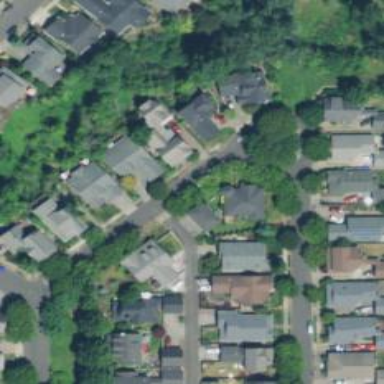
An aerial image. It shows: Residential road with sidewalk on the left side.